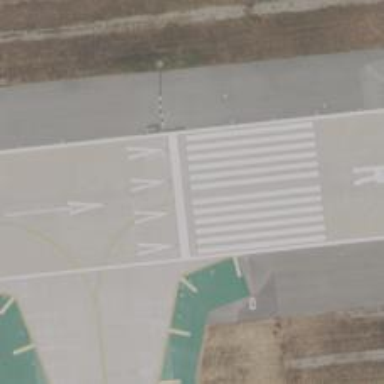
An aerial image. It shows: Runway at airport.